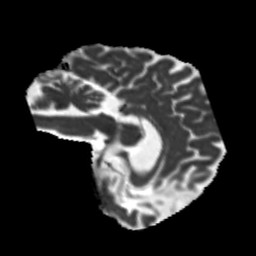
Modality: MD
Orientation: sagittal
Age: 45
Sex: male
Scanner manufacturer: siemens
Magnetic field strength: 3 T
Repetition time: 5.25 s
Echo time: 0.08 s